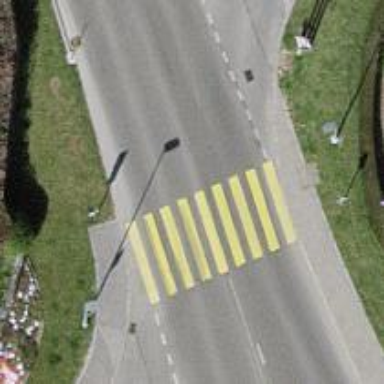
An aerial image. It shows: Uncontrolled crossing on the road.